Question: I use a WordPress Woo-commerce template called "KuteShop", and I am trying to change the Placeholder Text "I'm searching for..." and "All Cate." as in the picture below:

but I can't do that, I searched everywhere, NOT in the Advanced editor, NOT in the Theme Options, NOT in the WordPress Settings, Nor in any place.
How can I modify it?
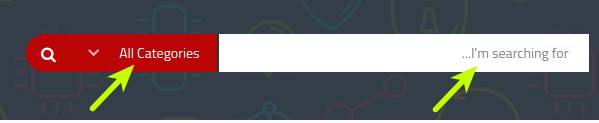
Answer: The process is really simple, KuteShop include a language file: "languages/kuteshop.pot"
You simply should open this file with the PoEdit application (that is distributed for free: <URL>, and create the language file for your website's language, entering a hypothetical translation of this text with the text you want to display on your website.